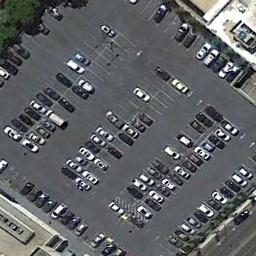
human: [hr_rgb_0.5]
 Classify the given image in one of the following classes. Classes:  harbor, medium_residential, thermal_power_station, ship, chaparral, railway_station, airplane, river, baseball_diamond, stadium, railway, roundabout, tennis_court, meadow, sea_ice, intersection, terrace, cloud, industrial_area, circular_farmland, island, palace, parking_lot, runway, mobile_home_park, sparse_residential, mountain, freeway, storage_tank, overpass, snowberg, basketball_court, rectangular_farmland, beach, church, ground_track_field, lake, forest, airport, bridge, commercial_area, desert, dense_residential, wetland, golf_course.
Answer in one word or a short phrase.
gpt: parking_lot